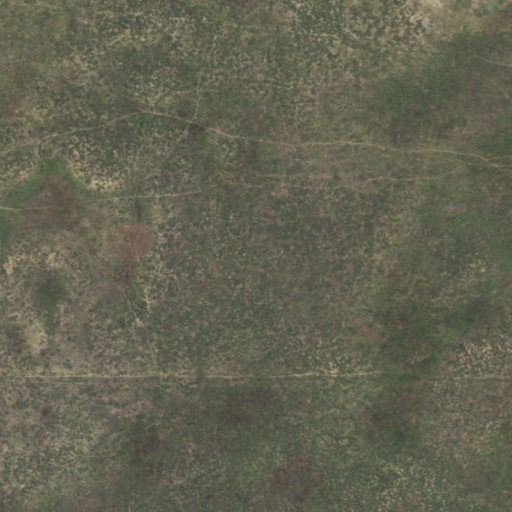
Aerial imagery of plain(s) in Kansas named Rollo Pasture containing grassland and shrub